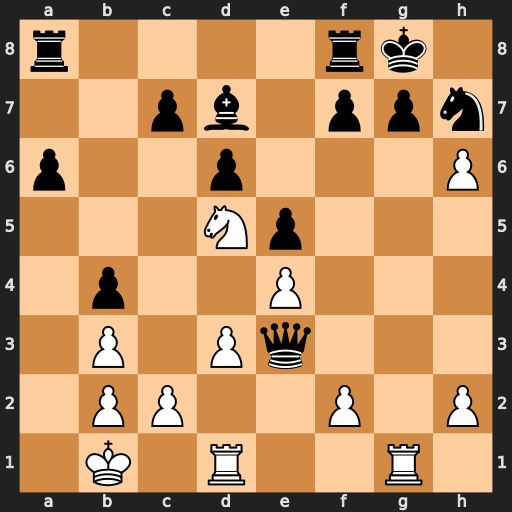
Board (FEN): r4rk1/2pb1ppn/p2p3P/3Np3/1p2P3/1P1Pq3/1PP2P1P/1K1R2R1
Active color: w
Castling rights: -
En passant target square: -
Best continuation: Ne7+ Kh8 hxg7#